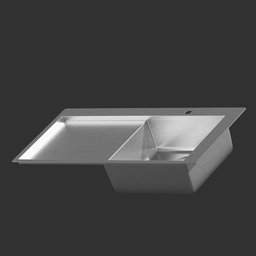
Label: appliances